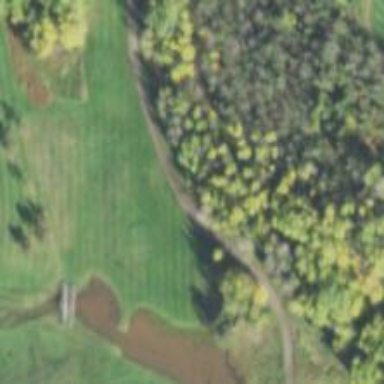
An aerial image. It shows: Pathway for golfing.